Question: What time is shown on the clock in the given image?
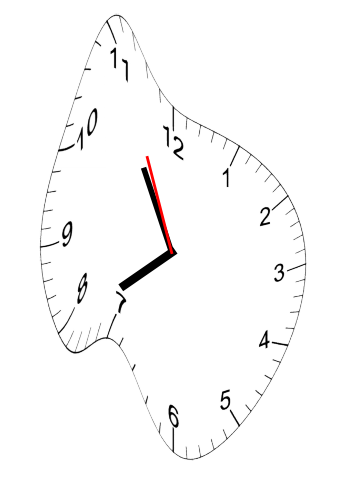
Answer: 07:54:56